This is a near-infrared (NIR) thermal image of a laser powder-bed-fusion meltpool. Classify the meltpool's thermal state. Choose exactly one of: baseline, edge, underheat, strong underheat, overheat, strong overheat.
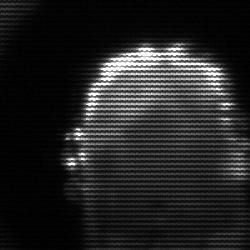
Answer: baseline